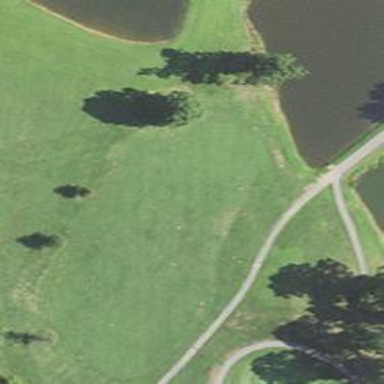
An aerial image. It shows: Golf hole.